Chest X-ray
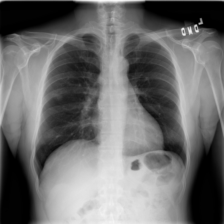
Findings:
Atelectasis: negative
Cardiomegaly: negative
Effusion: negative
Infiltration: negative
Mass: negative
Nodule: negative
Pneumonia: negative
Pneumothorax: negative
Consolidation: negative
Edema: negative
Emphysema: negative
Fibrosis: negative
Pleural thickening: negative
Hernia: negative